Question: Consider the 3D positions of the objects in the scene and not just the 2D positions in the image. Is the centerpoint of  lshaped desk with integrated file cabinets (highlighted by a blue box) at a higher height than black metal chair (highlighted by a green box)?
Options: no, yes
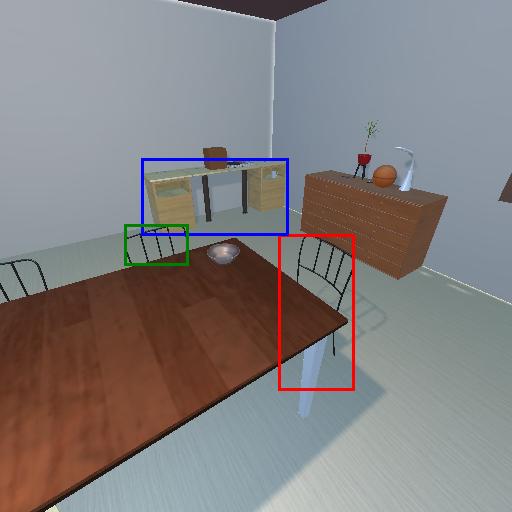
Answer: no